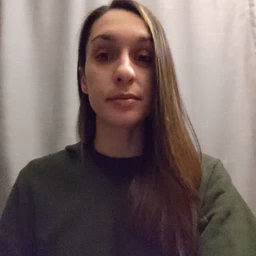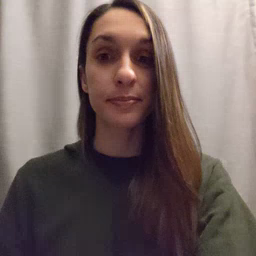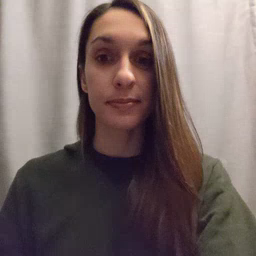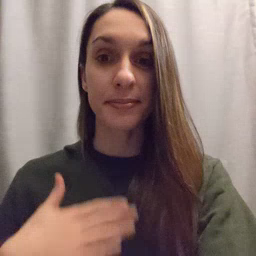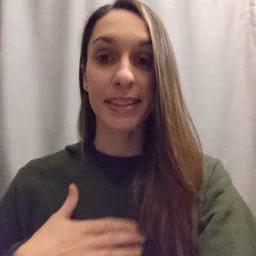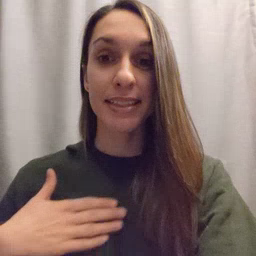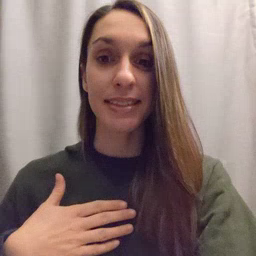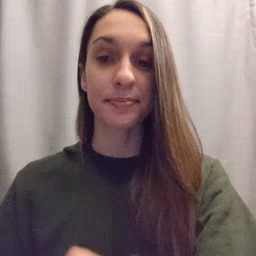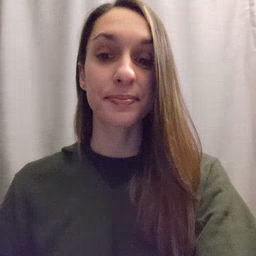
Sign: please